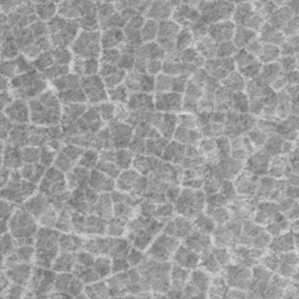
Label: frost